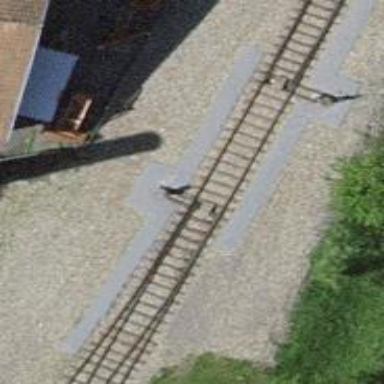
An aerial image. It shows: Single-track railway spur.